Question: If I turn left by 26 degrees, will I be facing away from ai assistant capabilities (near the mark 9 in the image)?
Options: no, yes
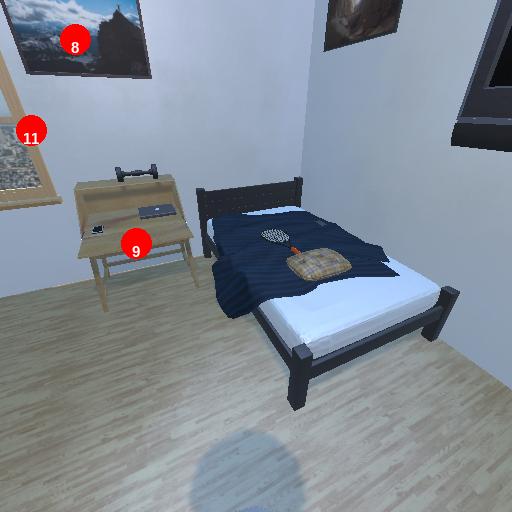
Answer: no